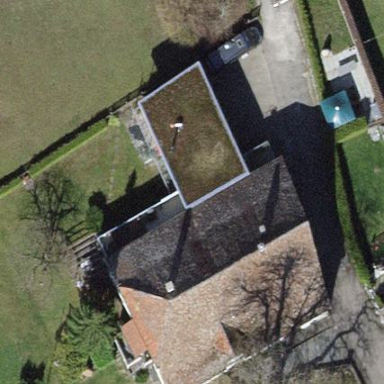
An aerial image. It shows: Garage.